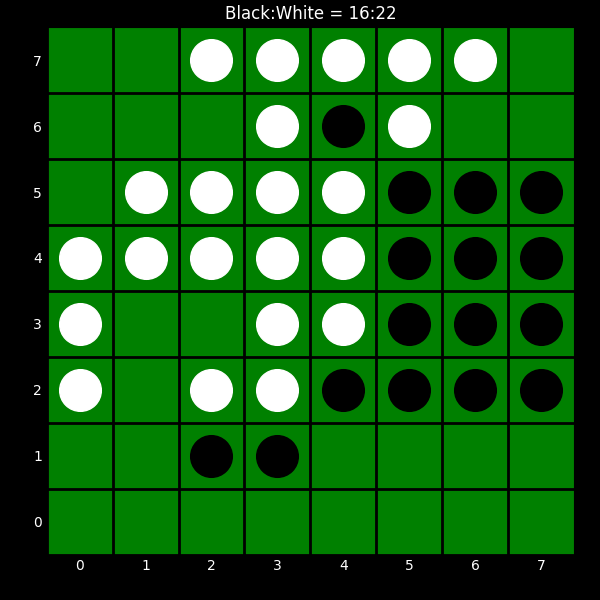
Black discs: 16
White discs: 22